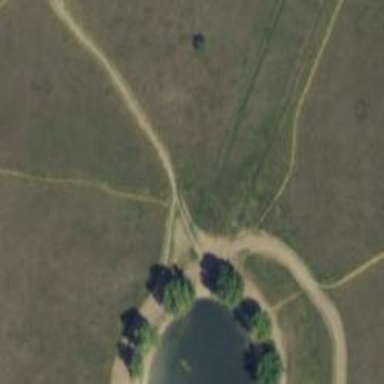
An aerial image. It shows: Path with excellent visibility for trail.